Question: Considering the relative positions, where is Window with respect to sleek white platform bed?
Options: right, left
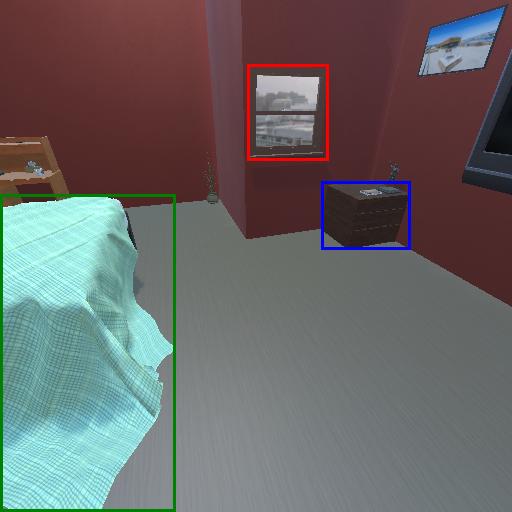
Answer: right